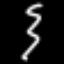
Label: squiggle